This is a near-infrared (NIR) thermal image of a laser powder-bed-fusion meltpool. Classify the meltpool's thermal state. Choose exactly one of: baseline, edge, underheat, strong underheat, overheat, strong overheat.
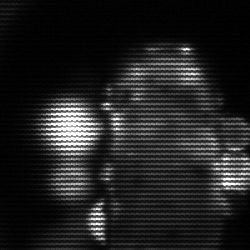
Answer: strong underheat